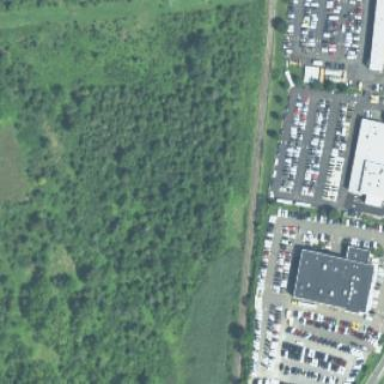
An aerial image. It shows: Car shop.